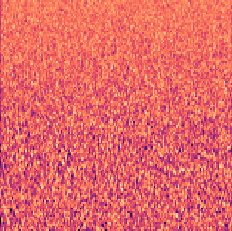
Sound class: Helicopter